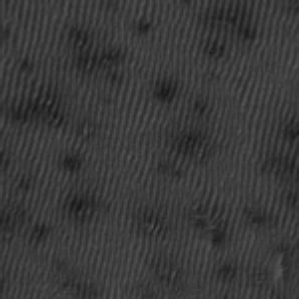
Label: frost